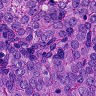
Metastatic tissue present: yes